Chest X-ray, AP view. Patient: 52 years old, sex M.
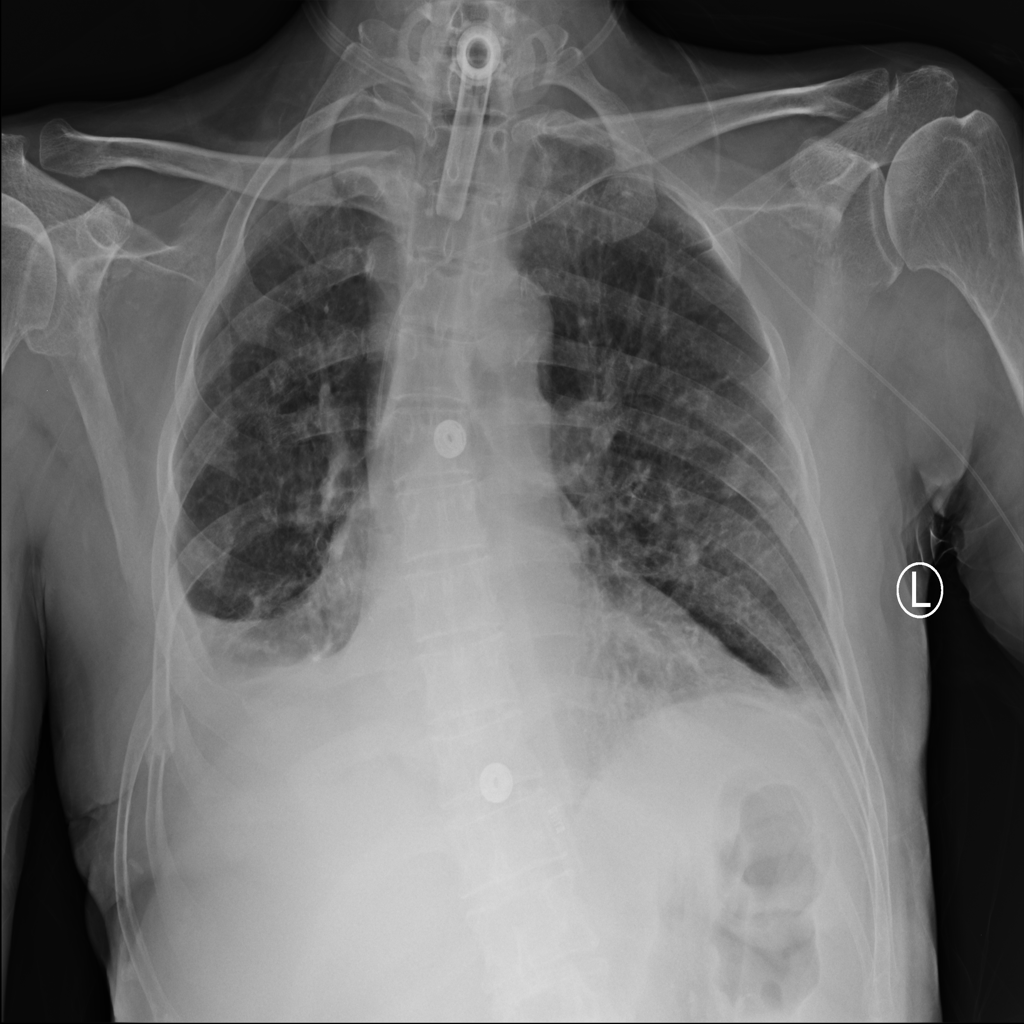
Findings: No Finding